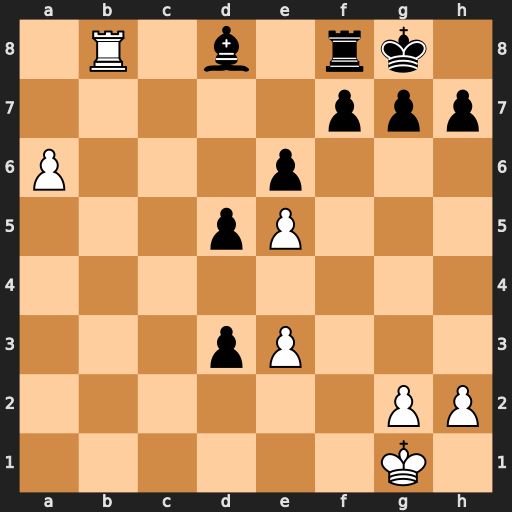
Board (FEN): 1R1b1rk1/5ppp/P3p3/3pP3/8/3pP3/6PP/6K1
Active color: w
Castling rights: -
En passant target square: -
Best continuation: Kf1 Bc7 Rxf8+ Kxf8 a7